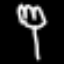
Label: fork